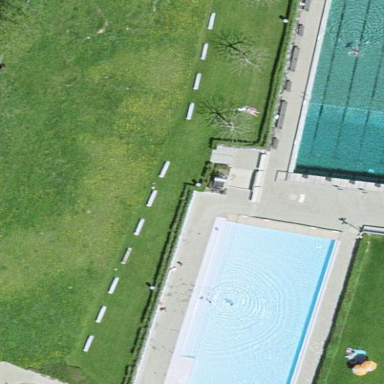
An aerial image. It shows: Swimming pool located in leisure land.